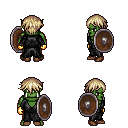
a pixel art fantasy rpg character, male body template, orc, green skin, gray robe, teal pants, white blonde short bangs hairstyle, gold gloves, brown shoes, shield, four views (front, back, left, right), 2x2 character sprite sheet, small pixel art, hard edges, no anti-aliasing